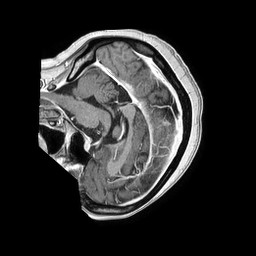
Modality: T1w
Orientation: sagittal
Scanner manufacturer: philips
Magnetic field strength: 1.5 T
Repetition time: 0.007876 s
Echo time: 0.003662 s